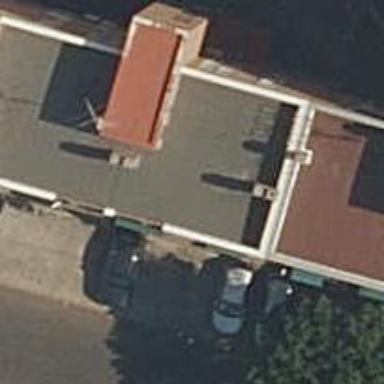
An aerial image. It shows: Pharmacy providing healthcare services.